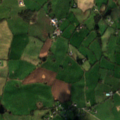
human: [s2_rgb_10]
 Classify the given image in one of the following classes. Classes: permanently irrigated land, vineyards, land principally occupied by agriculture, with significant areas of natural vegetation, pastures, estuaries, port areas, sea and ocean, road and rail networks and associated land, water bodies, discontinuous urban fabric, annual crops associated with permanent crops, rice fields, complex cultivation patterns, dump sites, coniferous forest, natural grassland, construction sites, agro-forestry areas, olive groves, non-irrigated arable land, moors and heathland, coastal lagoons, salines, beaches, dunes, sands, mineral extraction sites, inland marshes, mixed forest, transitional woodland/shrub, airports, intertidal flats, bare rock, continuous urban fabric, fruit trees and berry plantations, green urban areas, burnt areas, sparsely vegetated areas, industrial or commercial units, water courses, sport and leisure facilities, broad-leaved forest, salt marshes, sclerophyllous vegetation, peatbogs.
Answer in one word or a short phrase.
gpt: non-irrigated arable land, pastures